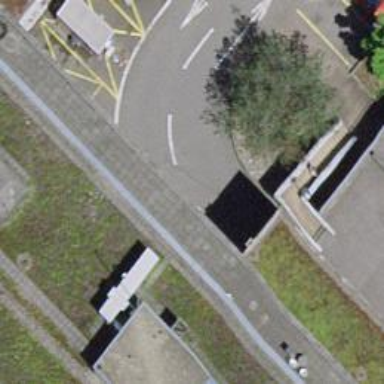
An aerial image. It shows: Parking entrance.